Question: I'm developing an app with the App Inventor for Android.
I want the open the native phone app of my android phone by clicking on a button. I try does do something similar like in <URL> where Google Maps is opened by clicking on a list item.
For that i need the following information:
Action: 'android.intent.action.DIAL'
ActivityPackage:
ActivityClass:
I guess the package is 'com.android.phone'. But I also need the 'ActivityClass'. I tried to google it but couldn't find anything about it.
Turns out that the App Inventor provides a way to make a direct phone call (see screenshot).

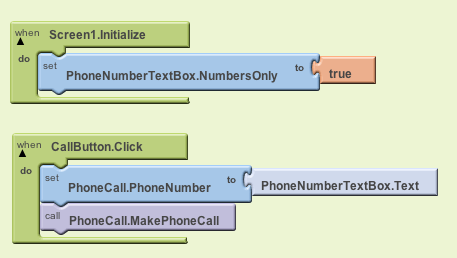
Answer: in you can use the <URL> to dial the phone and make a call
> PhoneCall is a non-visible component that makes a phone call to the number specified in the PhoneNumber property, which can be set either in the Designer or Blocks Editor. You can use the MakePhoneCall method to make a phone call programatically from your app.To directly specify the phone number, set the PhoneNumber property to a Text with the specified digits (for example, "<PHONE>"). The number can be formatted with hyphens, periods, and parentheses; they are ignored. You can't include spaces in the number.
In case you try do do something else, these Activity Starter links could help:
- <URL>